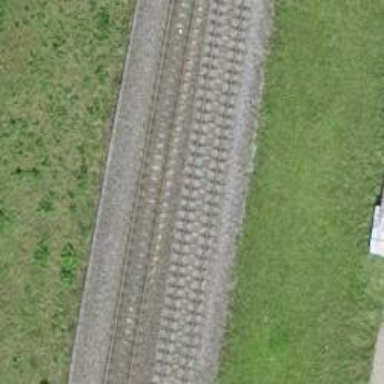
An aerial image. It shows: Railway junction.